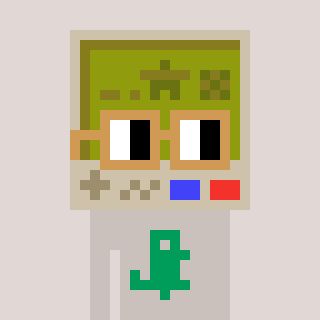
a pixel art character with square brown glasses, a gameboy-shaped head and a foggrey-colored body on a warm background